Interaction volume radius: 5 \u00c5
Interaction volume height: 30 \u00c5
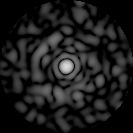
Disorder parameter: 0.8271